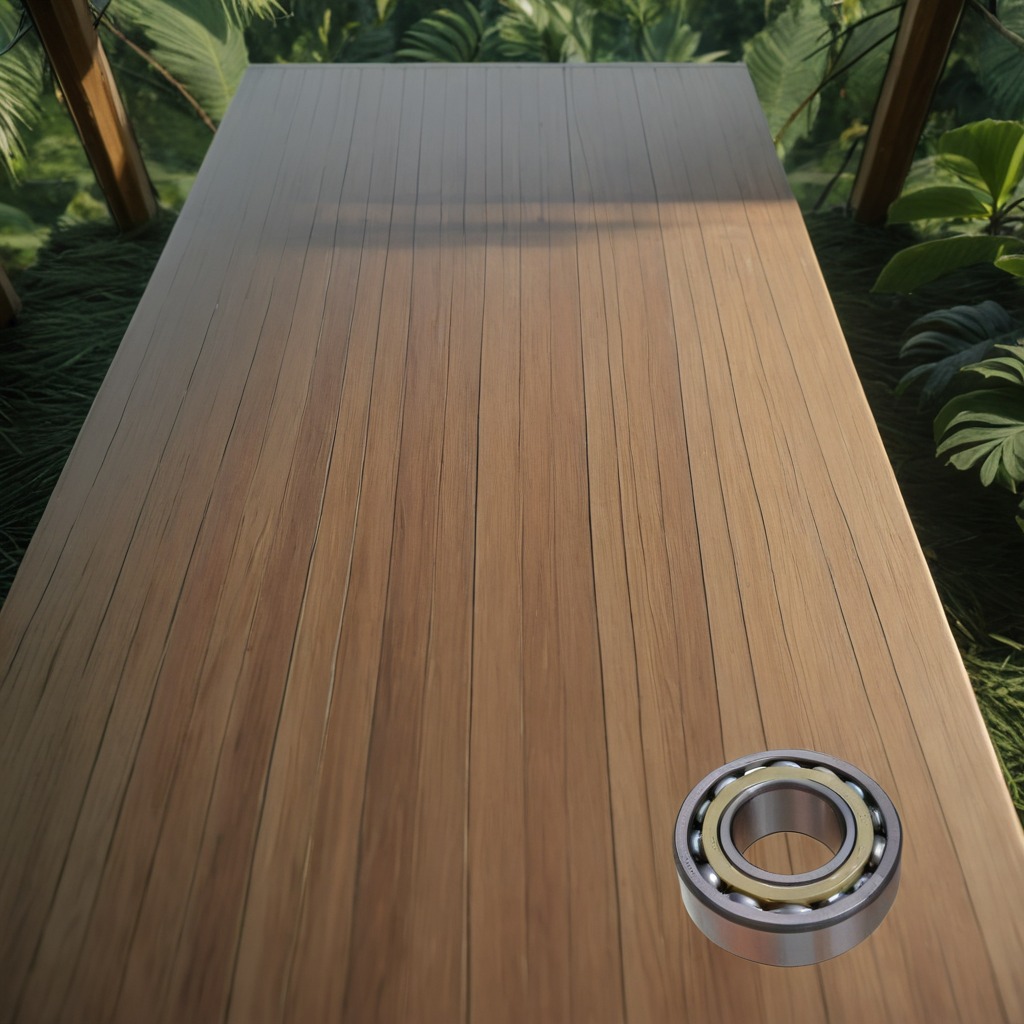
A metal ball bearing is lying on a clean wooden table inside a jungle field workshop tent humid ambient light worn but